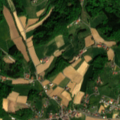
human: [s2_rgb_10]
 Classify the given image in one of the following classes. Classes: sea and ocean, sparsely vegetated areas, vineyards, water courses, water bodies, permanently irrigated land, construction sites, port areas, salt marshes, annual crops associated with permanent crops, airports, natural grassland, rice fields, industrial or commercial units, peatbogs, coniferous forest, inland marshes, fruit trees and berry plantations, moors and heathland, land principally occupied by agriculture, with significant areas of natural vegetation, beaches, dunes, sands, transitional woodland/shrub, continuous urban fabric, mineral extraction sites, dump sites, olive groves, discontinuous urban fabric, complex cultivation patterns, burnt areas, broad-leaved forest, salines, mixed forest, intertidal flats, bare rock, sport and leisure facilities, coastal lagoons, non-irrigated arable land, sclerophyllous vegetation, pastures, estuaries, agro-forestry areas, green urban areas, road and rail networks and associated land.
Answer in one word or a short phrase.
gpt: discontinuous urban fabric, non-irrigated arable land, complex cultivation patterns, land principally occupied by agriculture, with significant areas of natural vegetation, broad-leaved forest